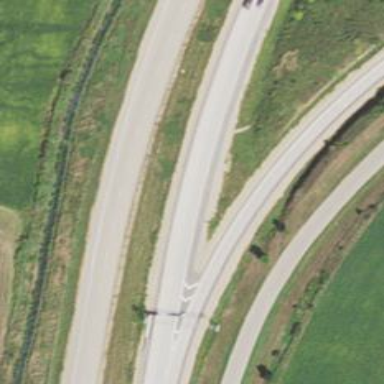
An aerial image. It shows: Motorway for motor vehicles.